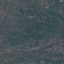
Label: HerbaceousVegetation